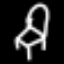
Label: chair